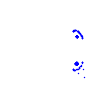
Particle: electron